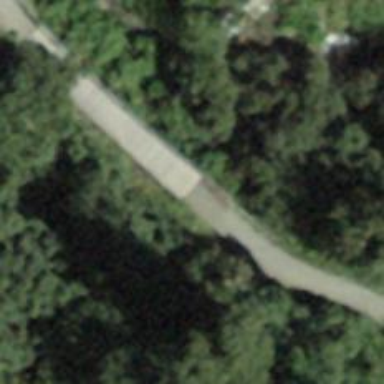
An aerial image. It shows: Boardwalk bridge over path.